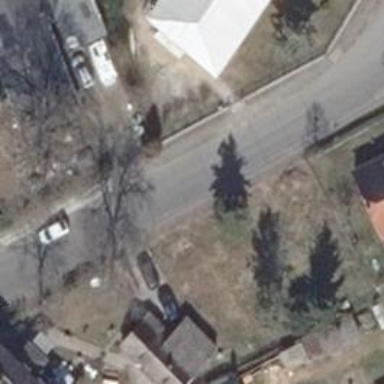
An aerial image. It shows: Residential road with asphalt surface and sidewalks on both sides.